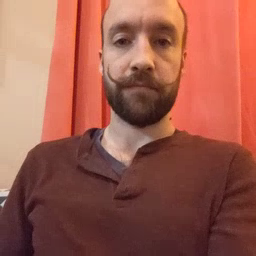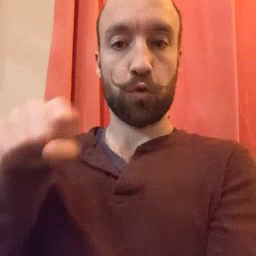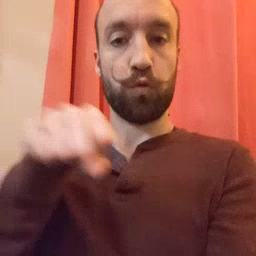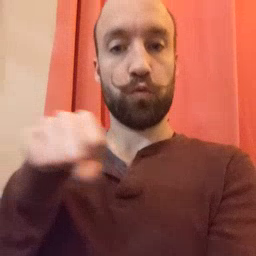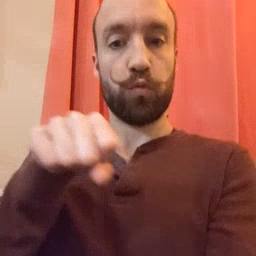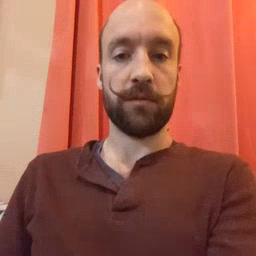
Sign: shoe